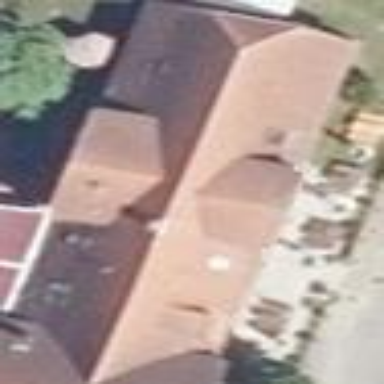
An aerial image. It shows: Historic commercial building housing restaurant.